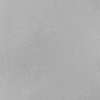
Atmospheric dust classification: dusty